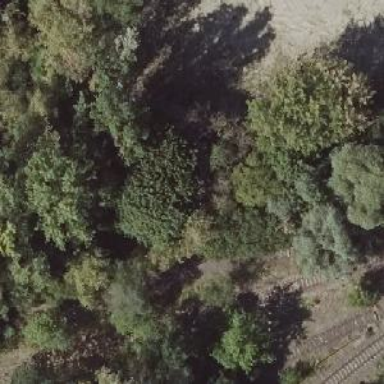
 historically used for industrial purposes."